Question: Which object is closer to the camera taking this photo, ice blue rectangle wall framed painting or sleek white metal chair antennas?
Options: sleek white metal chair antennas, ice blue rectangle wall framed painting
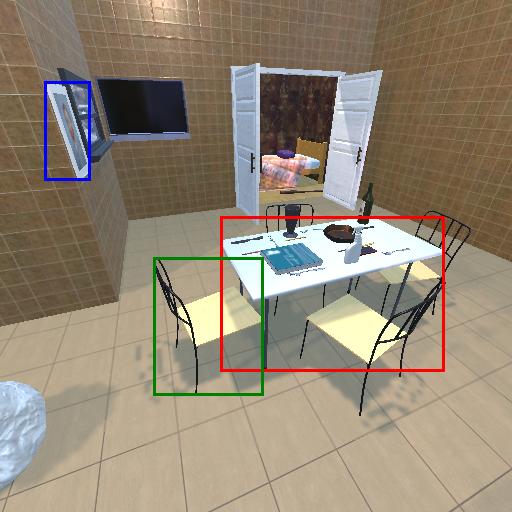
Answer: sleek white metal chair antennas